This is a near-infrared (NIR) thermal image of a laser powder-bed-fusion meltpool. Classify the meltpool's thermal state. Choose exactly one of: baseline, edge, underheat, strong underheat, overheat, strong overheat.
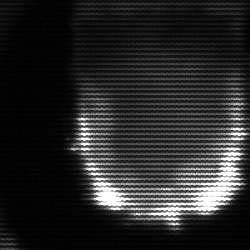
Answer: baseline